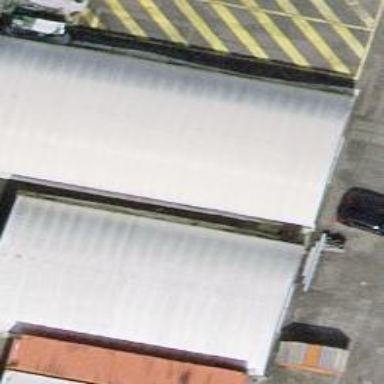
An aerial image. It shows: Shed.